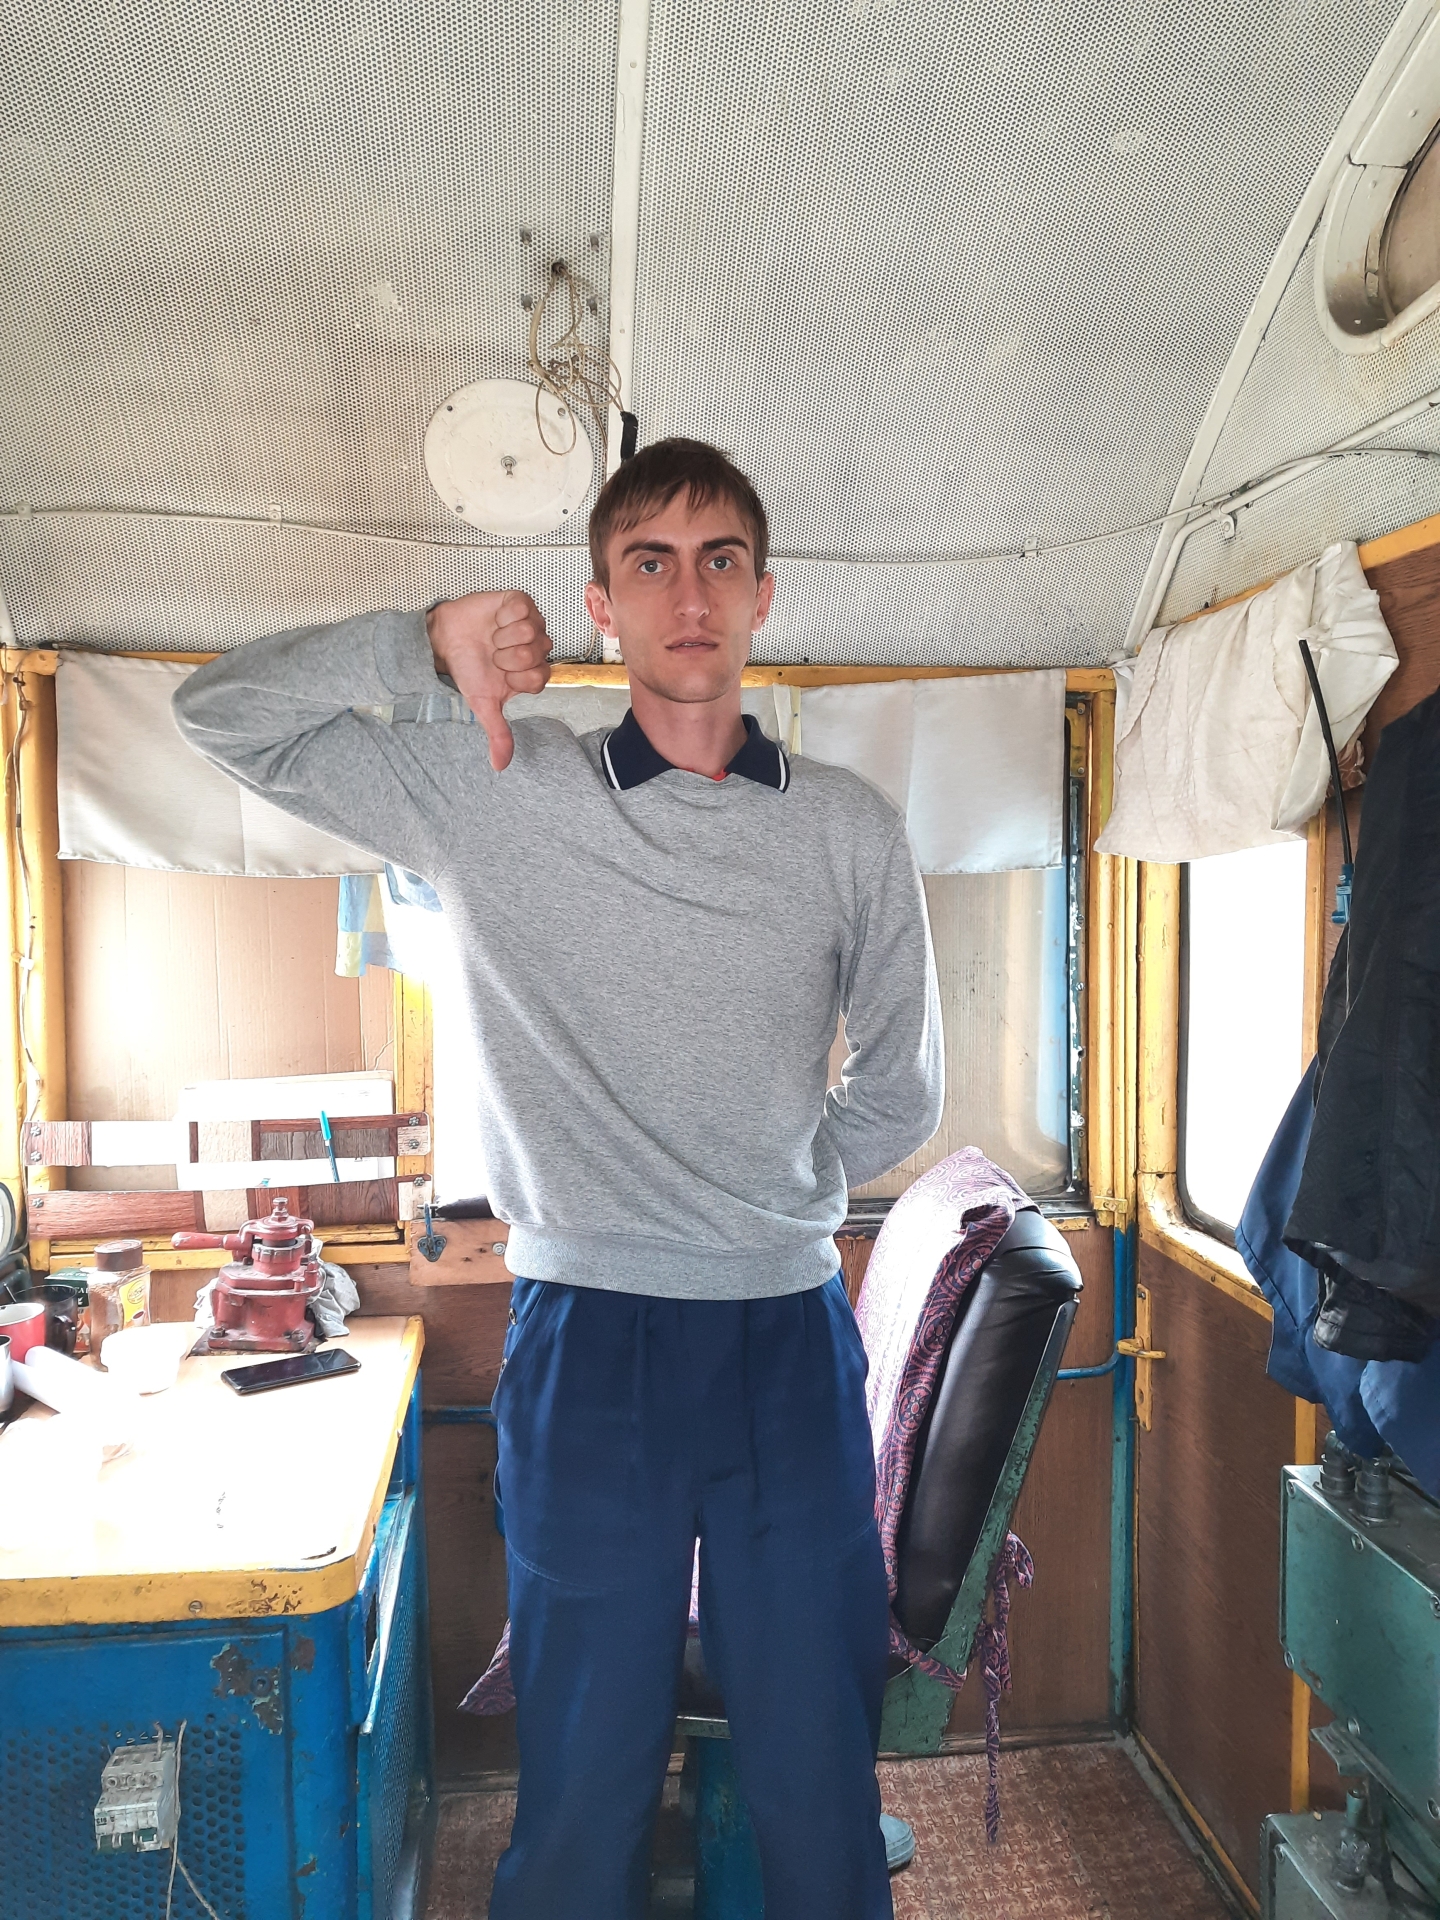
Label: clear